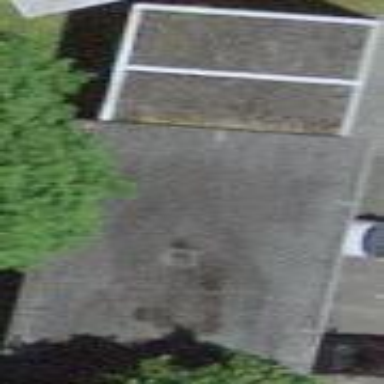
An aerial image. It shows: Garage.